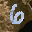
Label: 6